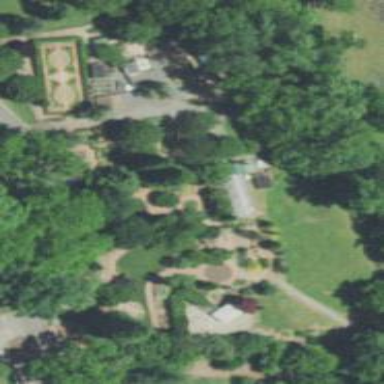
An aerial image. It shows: Arboretum garden filled with leisurely areas.